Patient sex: M
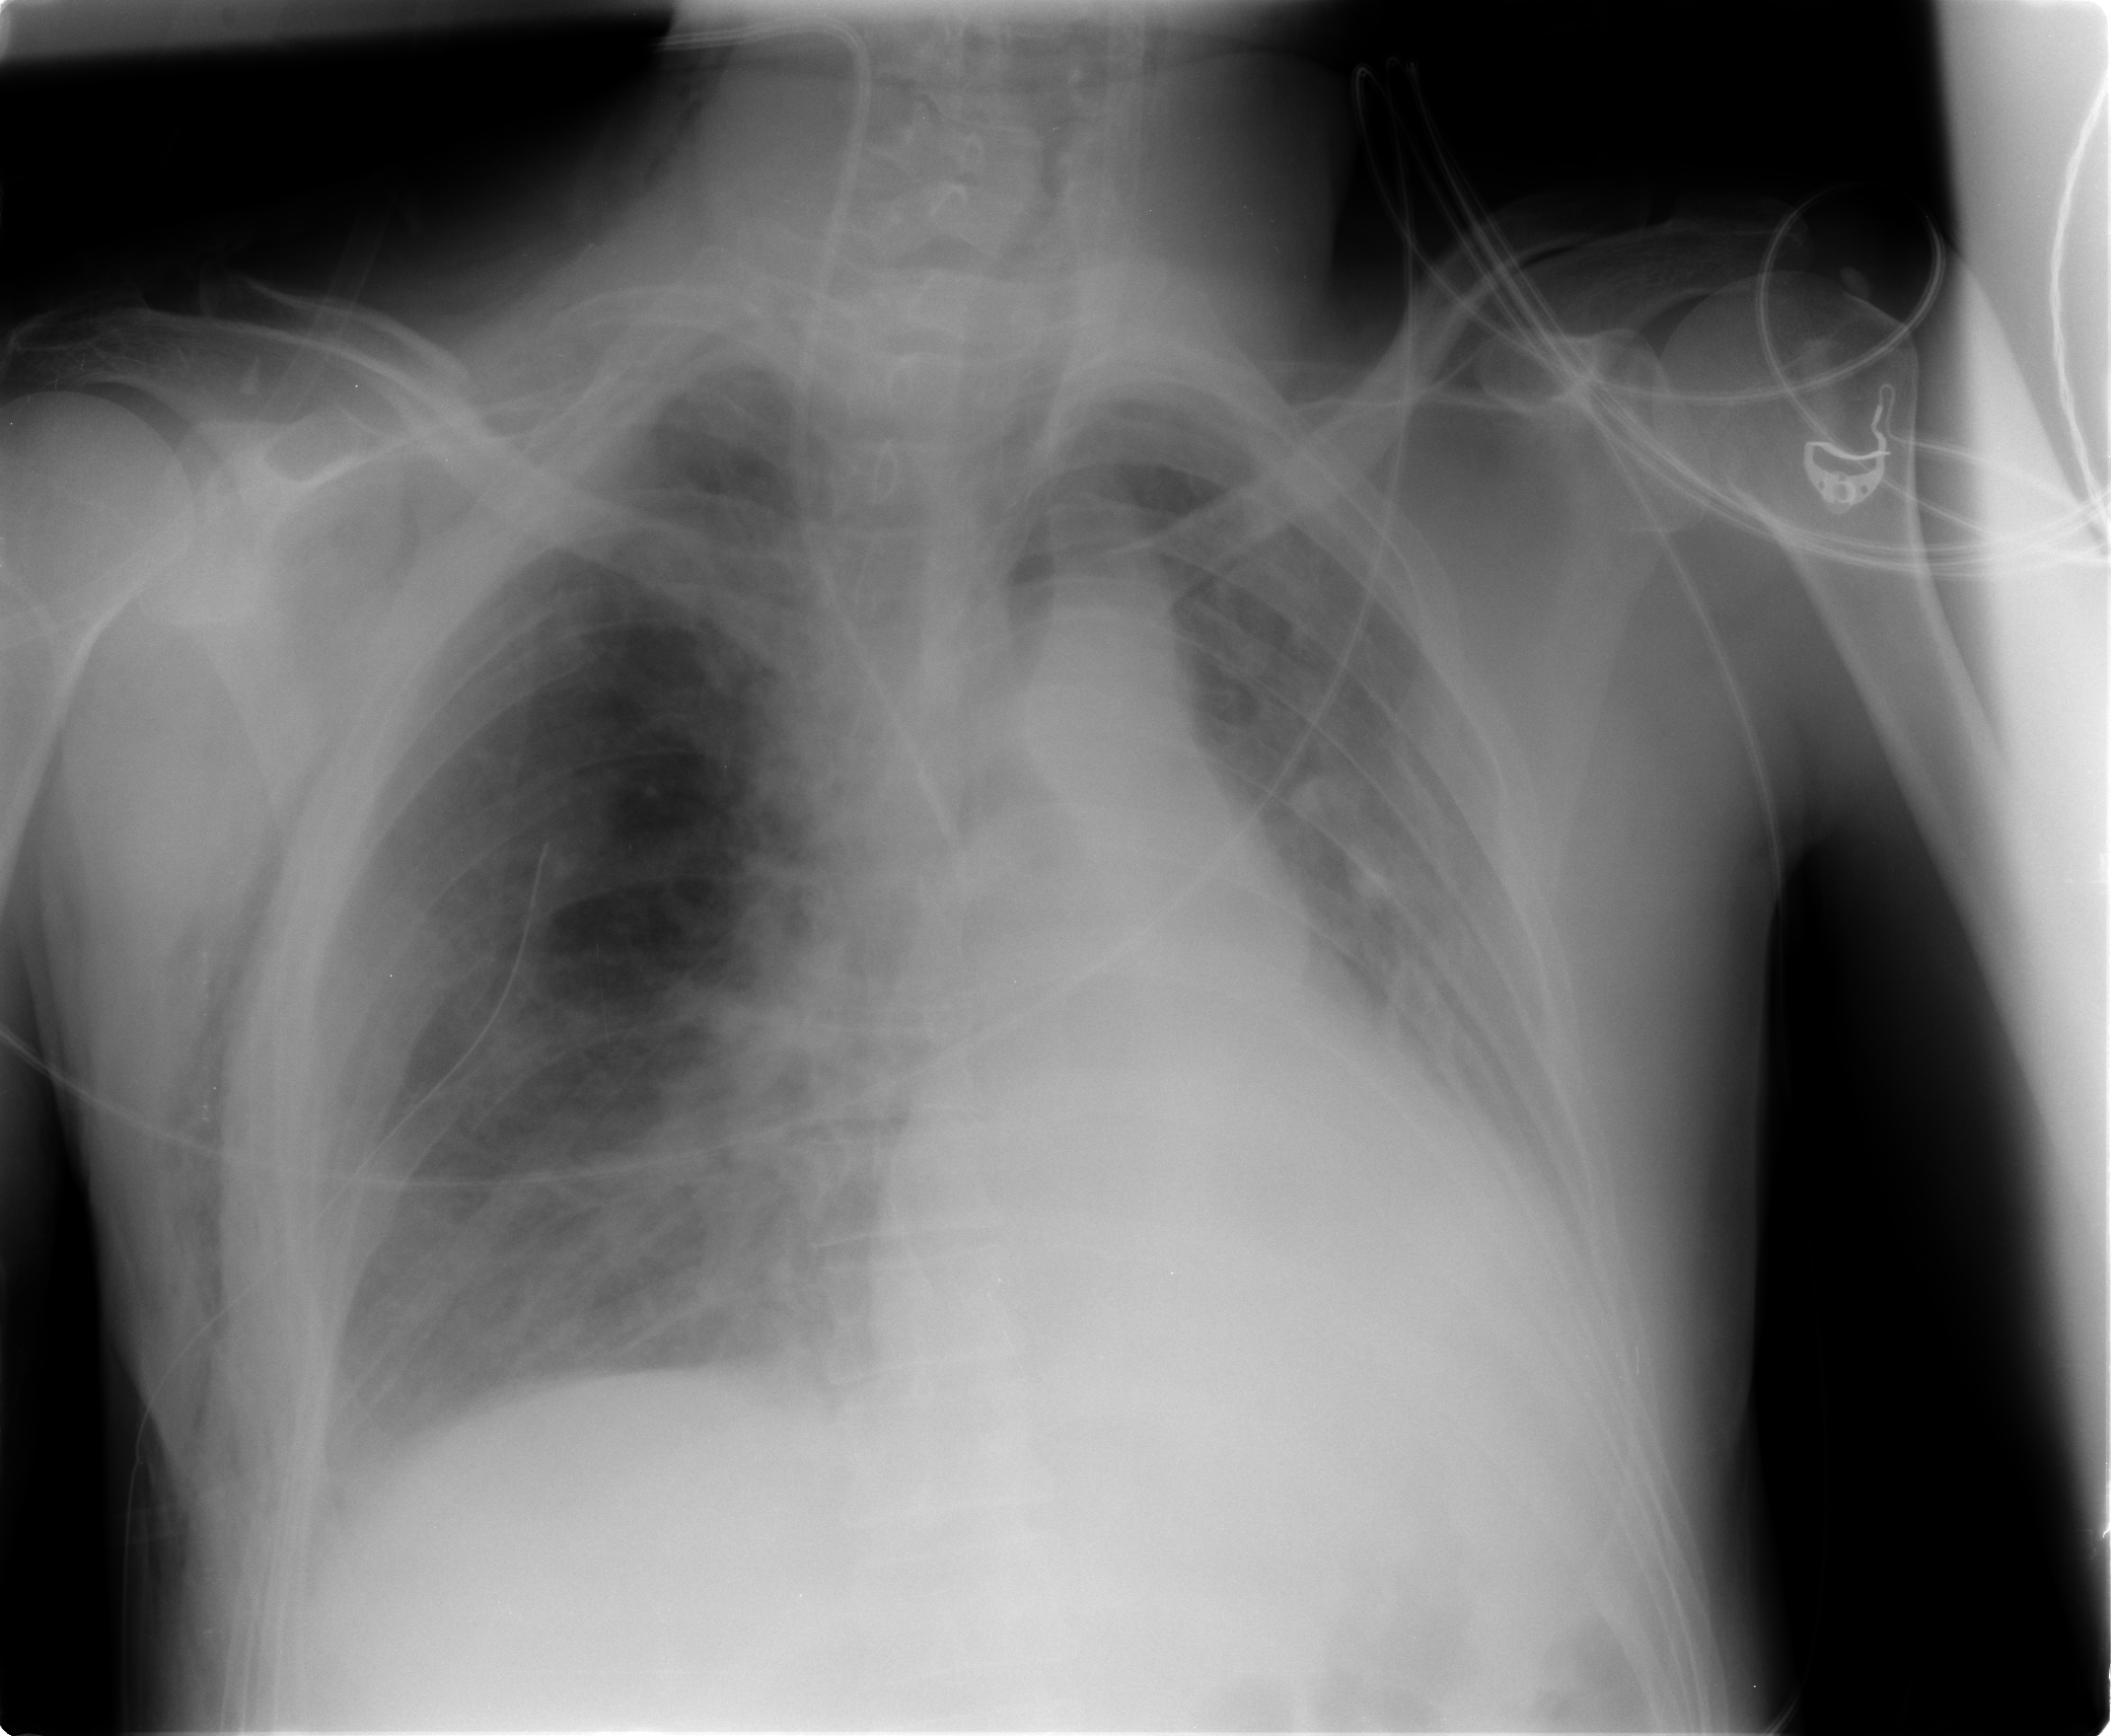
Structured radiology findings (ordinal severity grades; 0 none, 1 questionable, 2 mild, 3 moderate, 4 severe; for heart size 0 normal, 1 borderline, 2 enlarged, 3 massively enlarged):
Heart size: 0
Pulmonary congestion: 2
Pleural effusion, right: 2
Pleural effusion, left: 2
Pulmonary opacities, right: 2
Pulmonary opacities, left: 3
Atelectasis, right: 2
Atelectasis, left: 3